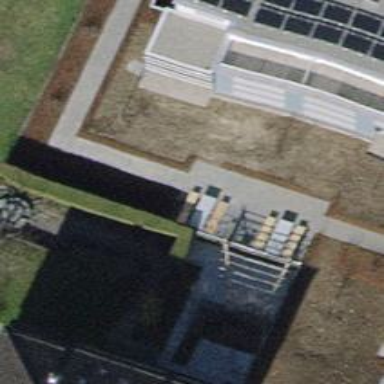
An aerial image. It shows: Brown bench.